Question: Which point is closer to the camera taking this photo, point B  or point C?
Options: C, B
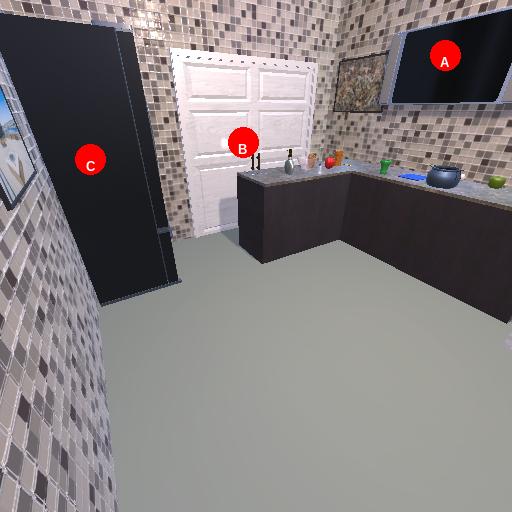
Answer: C